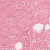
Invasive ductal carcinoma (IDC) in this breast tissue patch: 0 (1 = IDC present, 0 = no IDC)